Question: I have a custom 'UITableViewCell' and I'm trying to resize the 'UITextView' inside it based on the content size. I'm on iOS7 and using Autolayout.
I've tried using the following:
'''
[cell.question setScrollEnabled:YES];
[cell.question sizeToFit];
[cell.question setScrollEnabled:NO];
'''
and
'''
- (CGRect)textViewHeightForAttributedText: (NSAttributedString*)text andWidth: (CGFloat)width
{
UITextView *calculationView = [[UITextView alloc] init];
[calculationView setAttributedText:text];
CGSize size = [calculationView sizeThatFits:CGSizeMake(width, FLT_MAX)];
CGRect finalFrame = CGRectMake(0, 0, width, size.height);
return finalFrame;
}
'''
from different SO posts. I'm able to resize the frame. But the issue is I'm not able to see the change visibly. In the sense, when I log it, I can see the change. But the 'UITextView' doesnt resize. I cant find any autolayout dependencies either.
When I disabled AutoLayout, it seems to work. How do I do this, by enabling AutoLayout?
Thanks.
Here's my 'UITextView' constraints

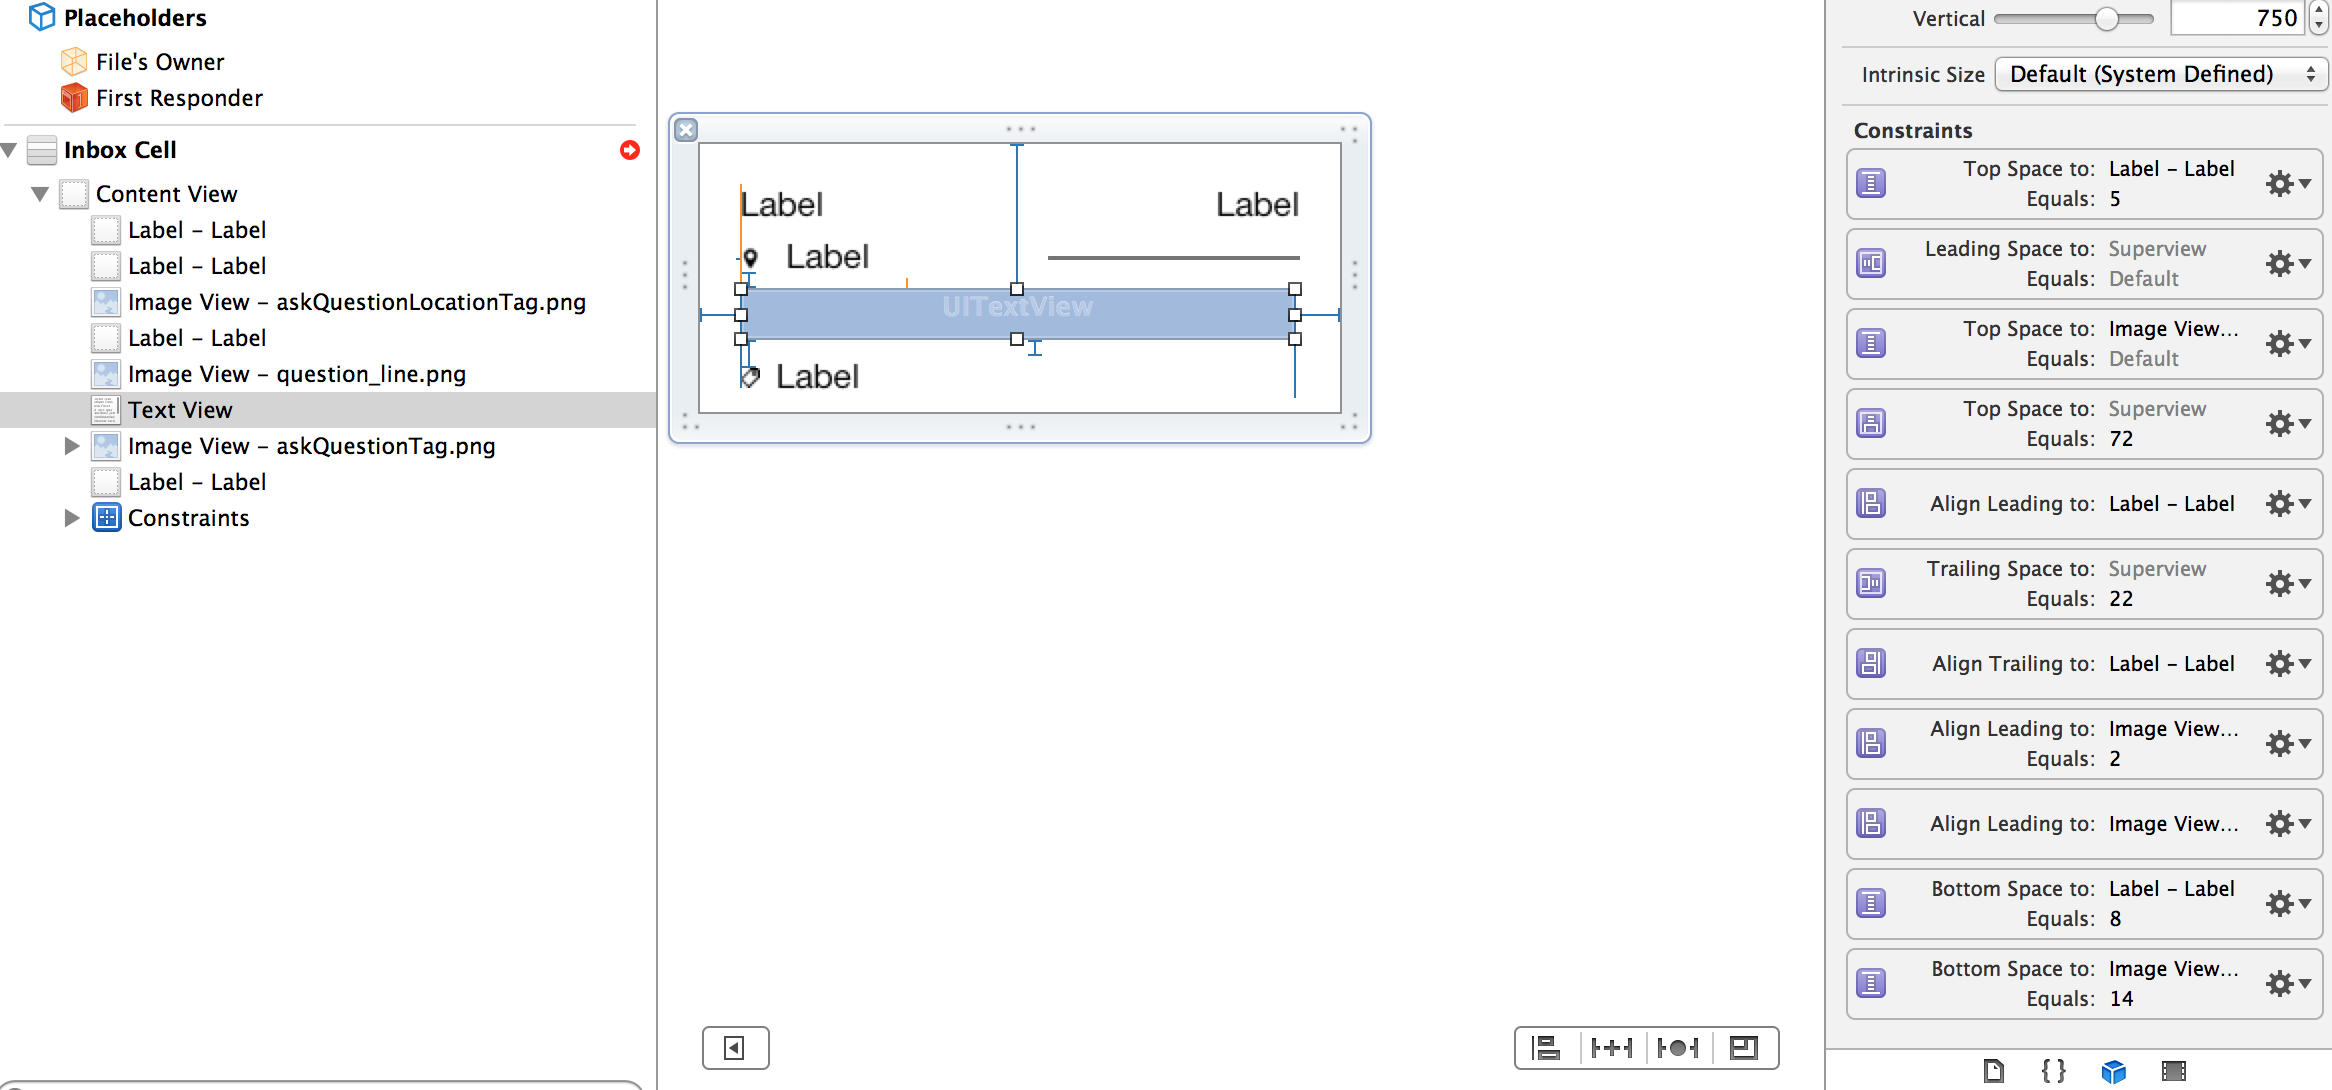
Answer: You have to do this calculation in
'''
- (CGFloat)tableView:(UITableView *)tableView heightForRowAtIndexPath:(NSIndexPath *)indexPath;
'''
method and also resize the cell height accordingly.
If you got it, it's okay. Or If you need the code sample, just ask again.
I think you got it !
'''
- (CGFloat)tableView:(UITableView *)tableView heightForRowAtIndexPath:(NSIndexPath *)indexPath {
UITextView *tempTV = [[UITextView alloc] init];
[tempTV setText:@"your text"];
CGFloat width = self.tableView.frame.size.width - TEXT_ORIGIN_X - TEXT_END_X;
CGSize size = [tempTV sizeThatFits:CGSizeMake(width, MAX_HEIGHT)];
return (TEXT_ORIGIN_Y + size.height + TEXT_BOTTOM_SPACE);
}
'''